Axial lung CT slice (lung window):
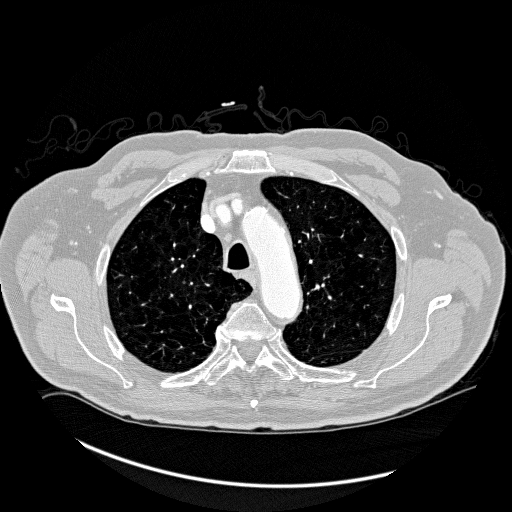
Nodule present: no